Question: On my layout, I have 3 pages.xhtml: Top, Body and Footer. These pages are contained at '<p:playout/>' in template.xhtml
I'm trying add a background image in page Body.xhtml, but the image doesn't display in all area.
How can I do display image at all area of page ?
Here how I'm trying
'''
<p:layout fullPage="true">
<p:layoutUnit position="north">
<ui:include src="/template/top.xhtml"/>
</p:layoutUnit>
<p:layoutUnit position="center">
<ui:include src="/template/body.xhtml"/>
</p:layoutUnit>
<p:layoutUnit position="south">
<ui:include src="/template/footer.xhtml"/>
</p:layoutUnit>
</p:layout>
'''
'''
<html xmlns="http://www.w3.org/1999/xhtml"
xmlns:ui="http://java.sun.com/jsf/facelets"
xmlns:f="http://java.sun.com/jsf/core"
xmlns:h="http://java.sun.com/jsf/html"
xmlns:p="http://primefaces.org/ui">
<h:head>
<title>Facelet Title</title>
<style>
body{
background-image: url("#{resource['imagens/background.png']}");
width:100%;
height:100%;
background-repeat: no-repeat;
background-attachment:fixed;
}
</style>
</h:head>
<h:body>
eu sou o body (I'm body)
</h:body>
</html>
'''

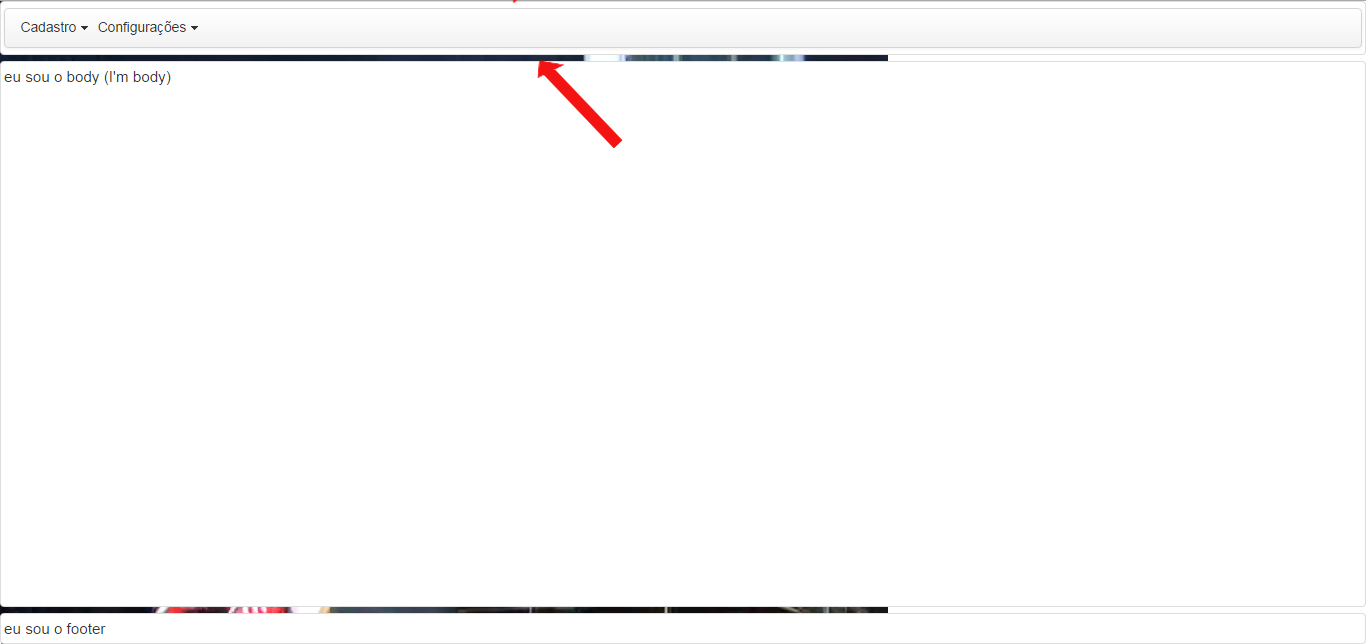
Answer: 'body { background-image: url("#{resource['imagens/background.png']}"); background-size: cover; background-repeat: no-repeat; background-attachment:fixed; }'